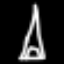
Label: The Eiffel Tower